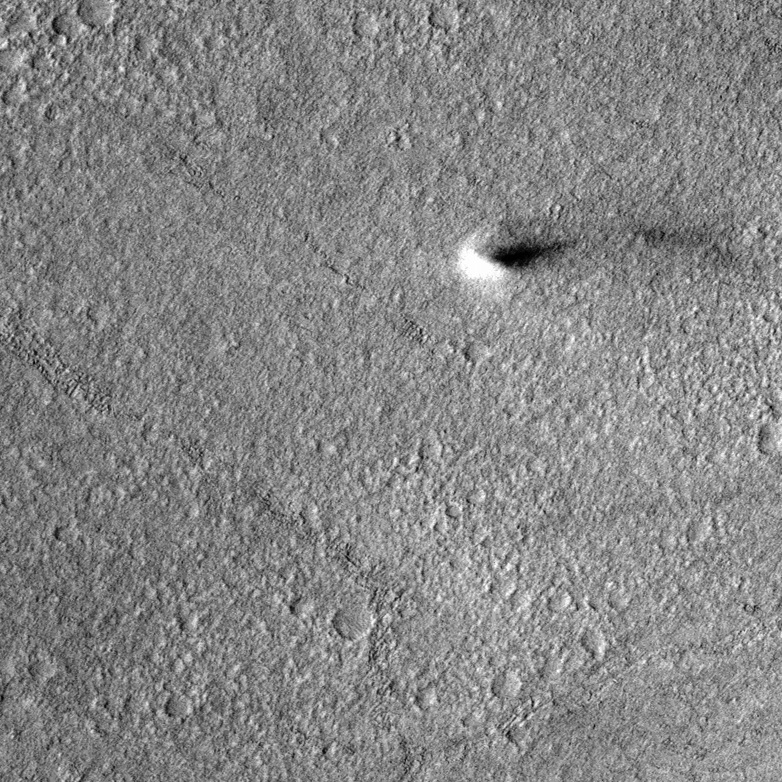
Label: dustdevil